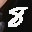
Label: 8